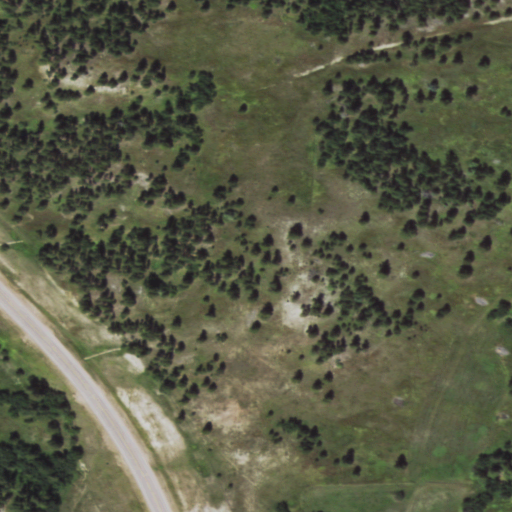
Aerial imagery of mountain in Wyoming named Oudin Hill containing shrub, grassland, evergreen forest, low intensity development, and open development